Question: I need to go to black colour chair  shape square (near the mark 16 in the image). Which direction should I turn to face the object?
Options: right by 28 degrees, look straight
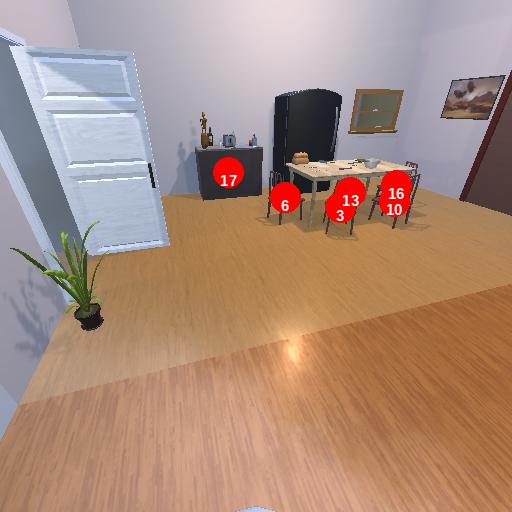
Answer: right by 28 degrees